Question: This is my query to get the data I need. I'm trying to display only 10 characters from the left of qQuoteDateTime. However my quotes can't pull down qQuoteDateTime when I put in the left function. Any suggestion or substitute function to be able to display only 10 character of a record?
'''
$query = "select left(qQuoteDateTime,10), symSymbol, symExchange, symName, qLastSalePrice, qPreviousClosePrice, qNetChangePrice,qBidPrice, qNetChangePct, qAskPrice, qTodaysHigh, qTodaysLow, q52WeekHigh, q52WeekLow, qShareVolumeQty
from symbols left outer join quotes on quotes.qSymbol = symbols.symSymbol where qSymbol = {$querysymbol} order by qQuoteDateTime desc limit 1";
'''

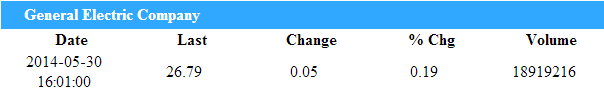
Answer: Instead of
'''
left(qQuoteDateTime,10)
'''
Convert the date to a string first, like this:
'''
left(CAST(qQuoteDateTime AS CHAR),10)
'''
And if you want to give it a convenient name for your PHP results to access this column, add a label to it like this.
'''
left(CAST(qQuoteDateTime AS CHAR),10) as qQuoteLeft10
'''
Here's a demo:
'''
mysql> select LEFT(CAST(NOW() as CHAR),10) as qQuoteLeft10;
+--------------+
| qQuoteLeft10 |
+--------------+
| 2014-06-02 |
+--------------+
1 row in set (0.04 sec)
'''
All of the above was written to precisely answer your question. That said, there's a better way to do it. Because you're storing the date as a MySQL DateTime type, you're better off getting back exactly what you want using MySQL's native date function.
Here's an example of the better way to get your data back:
'''
mysql> select DATE_FORMAT(NOW(),'%Y-%m-%d') as qQuoteLeft10;
+--------------+
| qQuoteLeft10 |
+--------------+
| 2014-06-02 |
+--------------+
1 row in set (0.05 sec)
'''